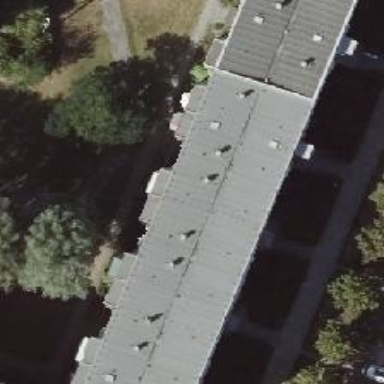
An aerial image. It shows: Building with apartments and flat roof.